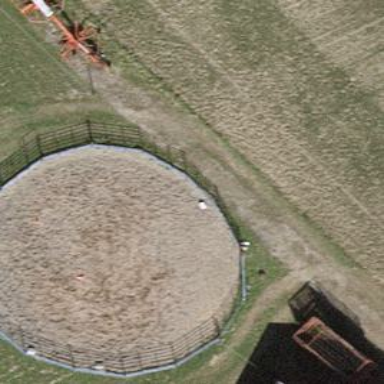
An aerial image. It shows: Equestrian sports pitch with sandy surface for leisure land activities.